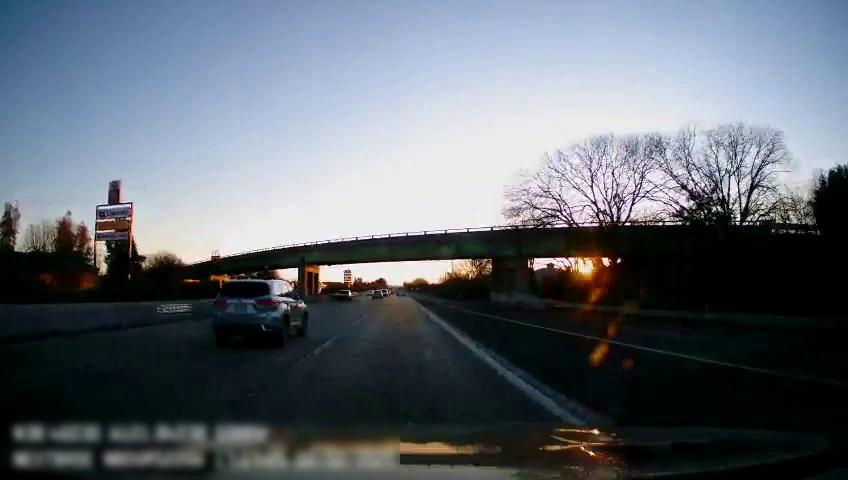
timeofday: Dusk/Dawn/Twilight
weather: Sunny
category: Drivable Space
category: Vehicles | Other LV
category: Vehicles | Car
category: Vehicles | SUV
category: Vehicles | Car
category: Lanes | Current Lane
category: Lanes | Alternate Lane
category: Lanes | Alternate Lane
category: Lanes | Alternate Lane